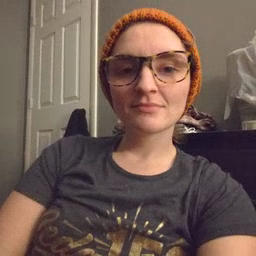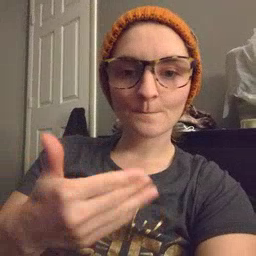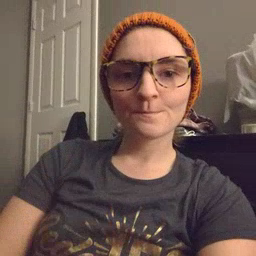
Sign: room